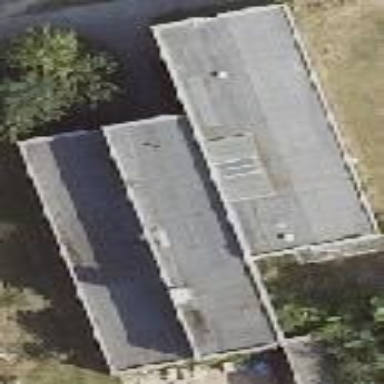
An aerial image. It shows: Dormitory building.